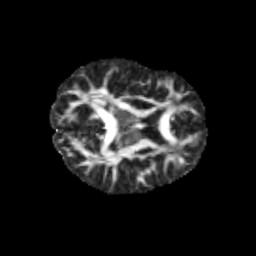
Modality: FA
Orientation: axial
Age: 12
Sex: male
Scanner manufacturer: siemens
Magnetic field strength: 3 T
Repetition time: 3.8 s
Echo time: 0.07 s